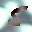
Label: 5